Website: macys
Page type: billing-address
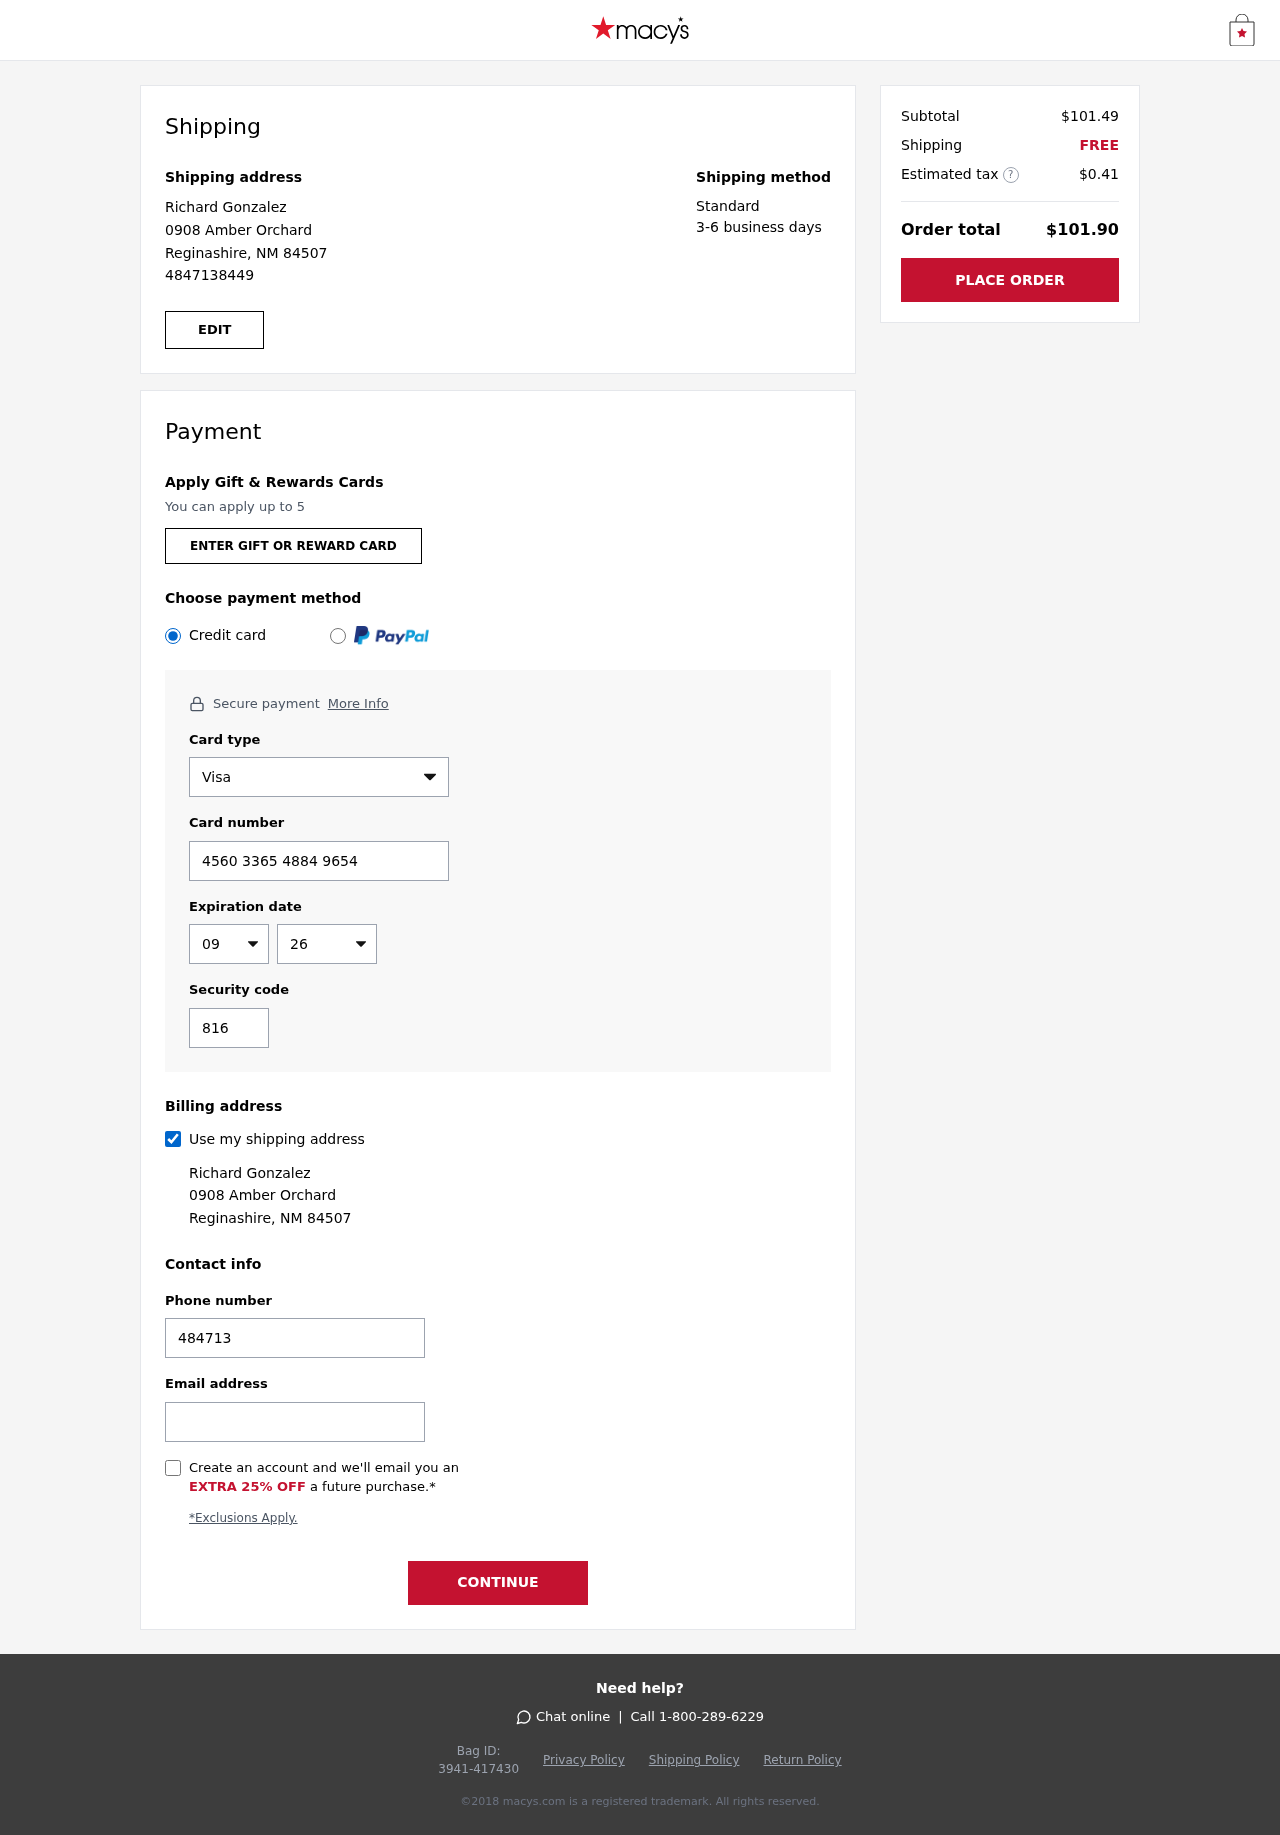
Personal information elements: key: PII_CARD_CVV
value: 816
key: PII_CARD_EXPIRY_MONTH
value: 09
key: PII_CARD_EXPIRY_YEAR
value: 26
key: PII_CARD_NUMBER
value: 4560 3365 4884 9654
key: PII_CARD_TYPE
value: Visa
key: PII_EMAIL
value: richardgonzalez@yahoo.com
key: PII_FULLNAME
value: Richard Gonzalez
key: PII_PHONE
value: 4847138449
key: PII_STREET
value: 0908 Amber Orchard
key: PII_CITY_STATE_ZIP
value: Reginashire, NM 84507
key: PII_FIRSTNAME
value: Richard
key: PII_LASTNAME
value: Gonzalez
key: PII_FULLNAME2
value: Richard Gonzalez
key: PII_FULLNAME3
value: Richard Gonzalez
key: PII_FIRSTNAME2
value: Richard
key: PII_FIRSTNAME3
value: Richard
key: PII_LASTNAME2
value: Gonzalez
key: PII_LASTNAME3
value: Gonzalez
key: PII_FIRSTNAME_DERIVED
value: Richard
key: PII_LASTNAME_DERIVED
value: Gonzalez
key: PII_FULLNAME_DERIVED
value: Richard Gonzalez
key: PII_NAME_FULL_DERIVED
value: Richard Gonzalez
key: PII_STREET2
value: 0908 Amber Orchard
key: PII_PHONE2
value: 4847138449
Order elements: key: ORDER_SUBTOTAL
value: $101.49
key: ORDER_SHIPPING_COST
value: FREE
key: ORDER_TAX
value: $0.41
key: ORDER_TOTAL
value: $101.90